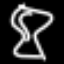
Label: hourglass